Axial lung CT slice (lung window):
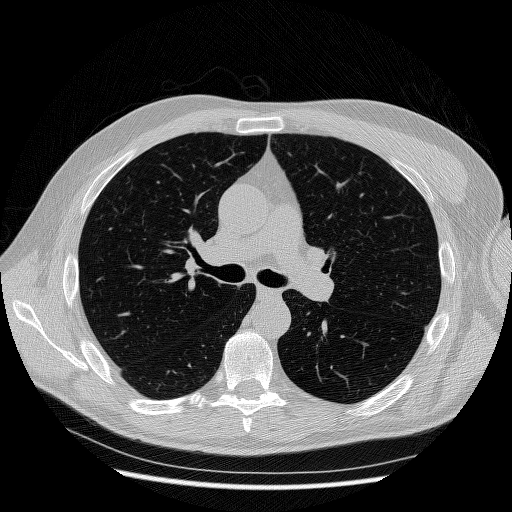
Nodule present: no